Field crop: maize
Growth stage: 2
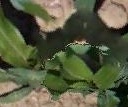
Species: maize